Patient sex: F
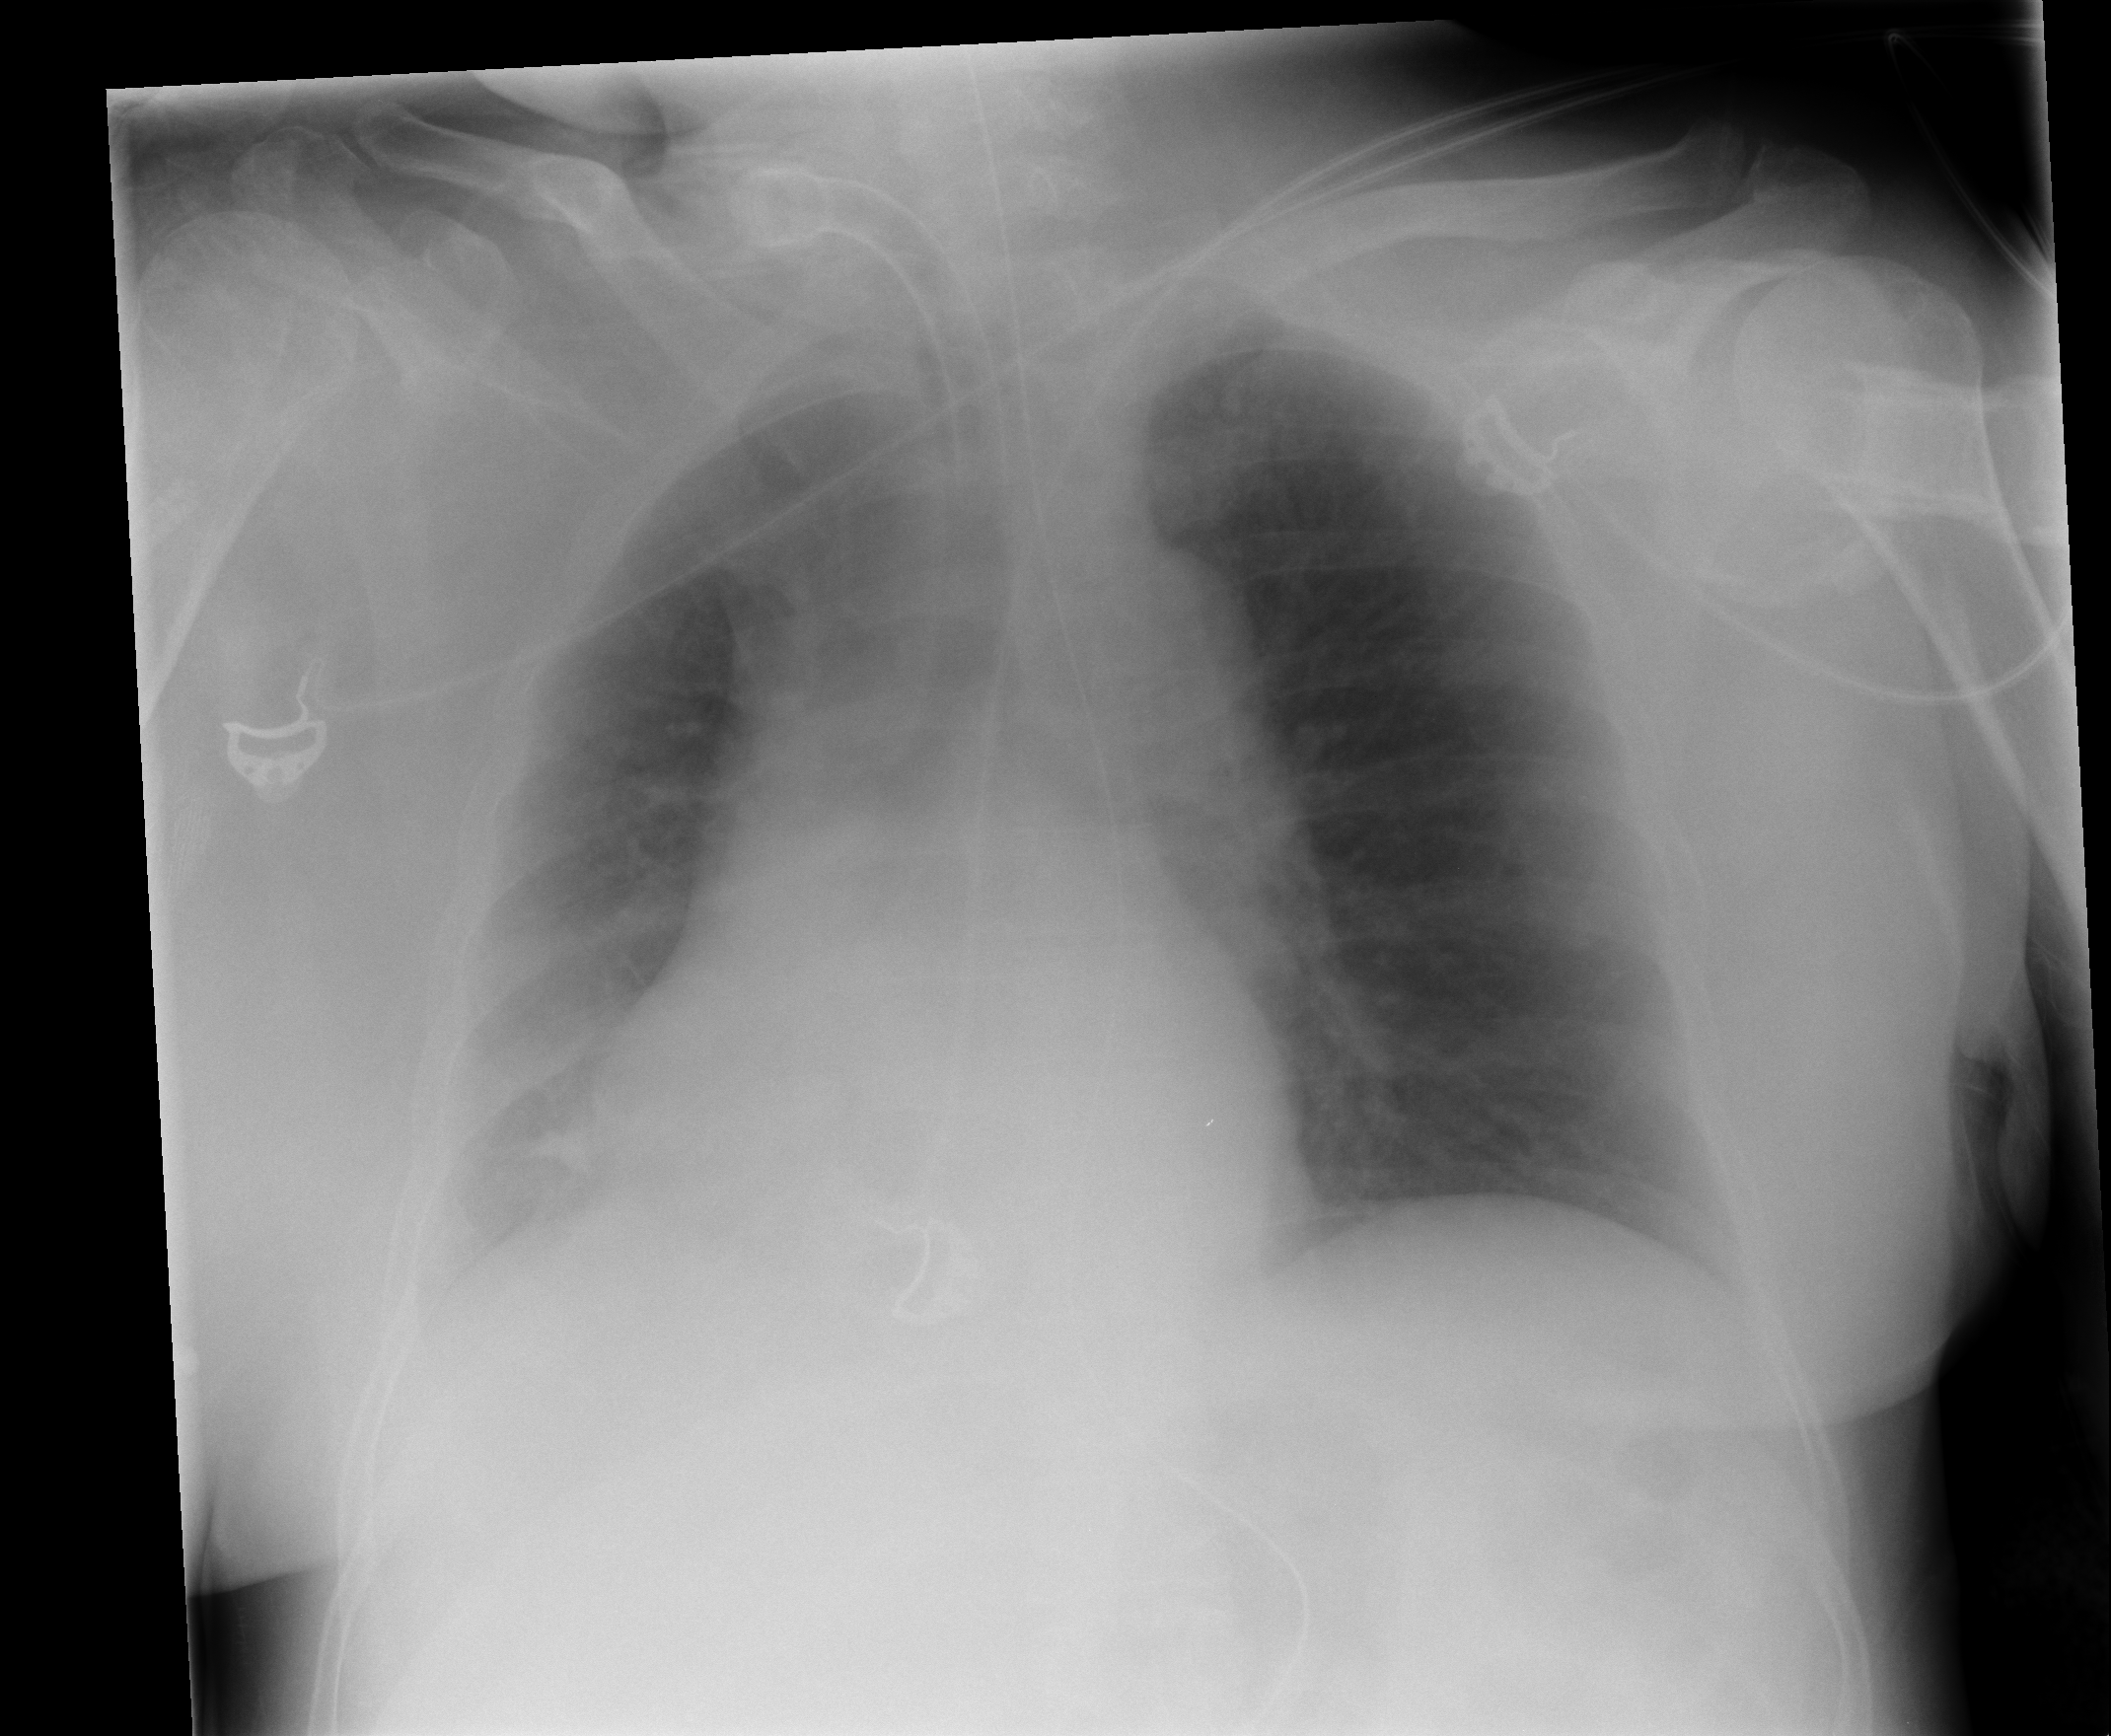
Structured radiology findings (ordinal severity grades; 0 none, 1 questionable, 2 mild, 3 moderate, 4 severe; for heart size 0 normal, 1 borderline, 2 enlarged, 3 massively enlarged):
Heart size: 1
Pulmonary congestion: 0
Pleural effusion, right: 2
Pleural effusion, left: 0
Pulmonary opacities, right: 0
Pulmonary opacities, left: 0
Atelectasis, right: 2
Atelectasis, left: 0